Небольшая шайба $B$ скользит по гладкой внутренней поверхности воронки, описывая окружность в горизонтальной плоскости. В результате незначительного толчка вверх вдоль поверхности скольжения шайба сошла с орбиты и вылетела из воронки со скоростью $v$.
Зная, что расстояние $H$ от начала координат до дна воронки равно $100~см$, $H_{1}=75~см$, найдите $v$. Считать, что для точек профиля внутренней поверхности воронки координата $y$ обратно пропорциональна квадрату радиуса воронки $r$: $y \sim \frac{1}{r^{2}}$ (см. разрез воронки на рисунке).
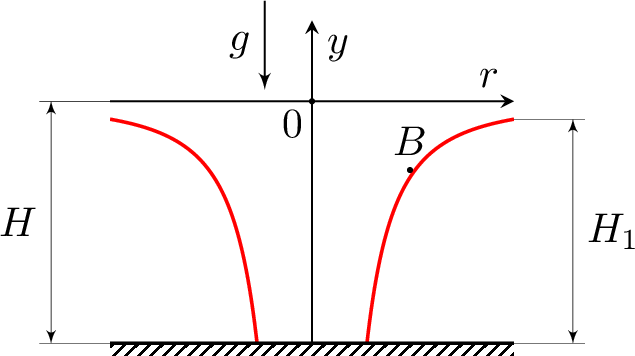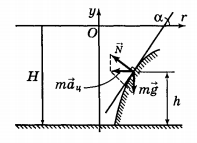
Решение: Пусть шайба массой $m$ вращается по окружности радиусом $R$ со скоростью $v_{0}$ на высоте $h$. Ясно, что $\frac{m v_{0}^{2}}{R}=m g \operatorname{tg} \alpha$, отсюда $v_{0}^{2}=g R \operatorname{tg} \alpha$ (см. рисунок).  Для профиля воронки $y=-k / r^{2}$, где $k>0$ имеем $y^{\prime}=\frac{d y}{d x}=\frac{2 k}{r^{3}}=-2 y / r .$ Тогда $$ \operatorname{tg} \alpha=\left.y^{\prime}\right|_{r=R}=-2 y / R=\frac{2(H-h)}{R}. $$ Следовательно, $v_{0}^{2}=g R \operatorname{tg} \alpha=2 g(H-h)$. По закону сохранения энергии $$ \frac{m v^{2}}{2}+m g H_{1}=\frac{m v_{0}^{2}}{2}+m g h. $$ Из последних двух равенств находим $v=\sqrt{2 g\left(H-H_{1}\right)} \approx 3.8~м/с$.
Ответ: $$ v=\sqrt{2 g\left(H-H_{1}\right)} \approx 3.8~м/с. $$
Темы:
T, Механика, Динамика, ЗСЭ, Всероссийские